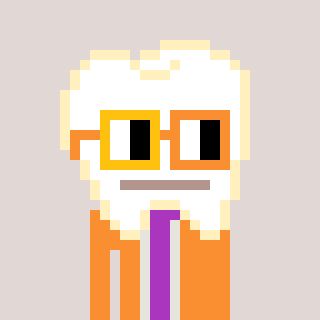
a pixel art character with square yellow and orange glasses, a tooth-shaped head and a orange-colored body on a warm background